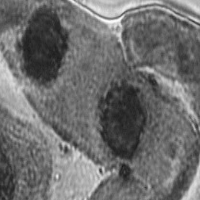
Label: telophase